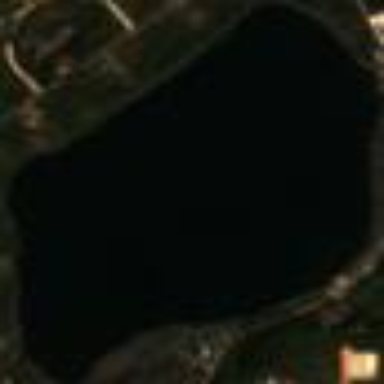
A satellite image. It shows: Beautiful lake surrounded by nature.